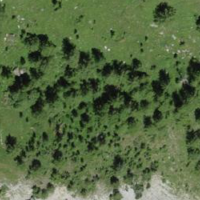
EUNIS habitat code: 45
Species observed at this site:
Dryas octopetala